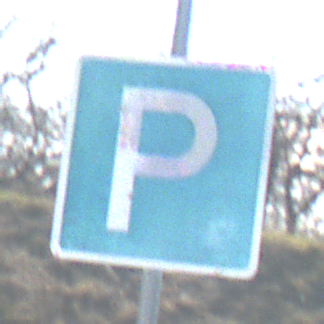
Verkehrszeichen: Parken
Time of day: MorningAfternoon
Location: Outdoor (Nature)
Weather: PartlyCloudy
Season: NotSpecified
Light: Natural